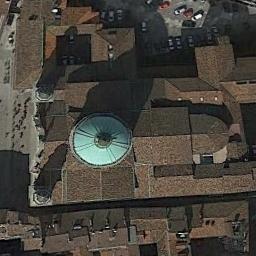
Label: church